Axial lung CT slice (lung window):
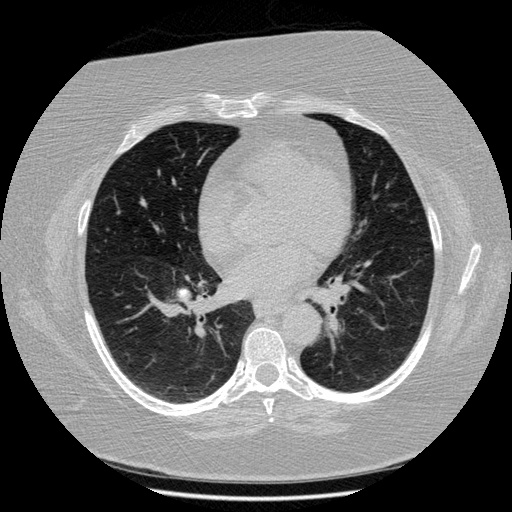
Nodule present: no